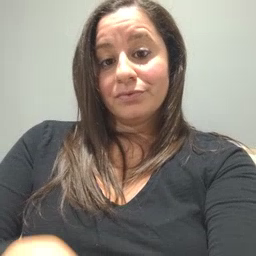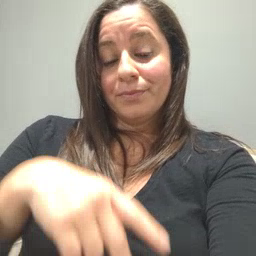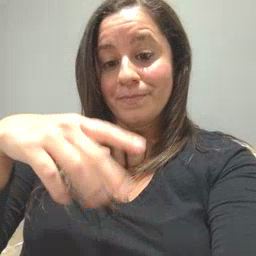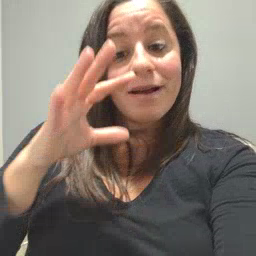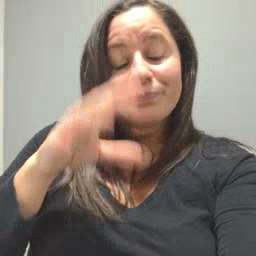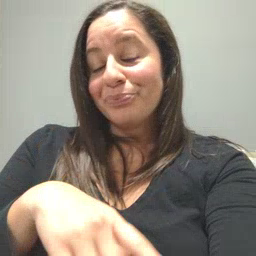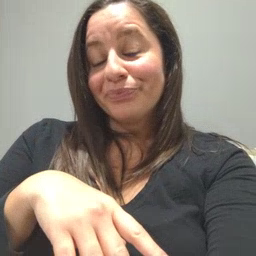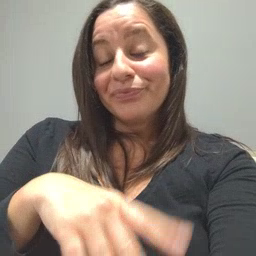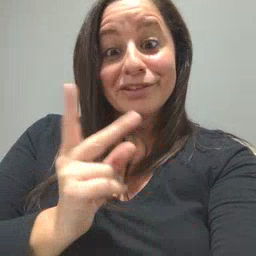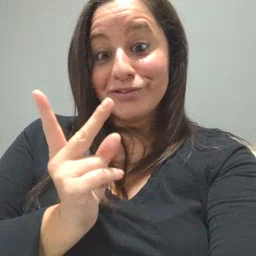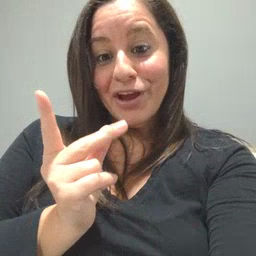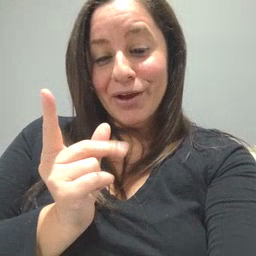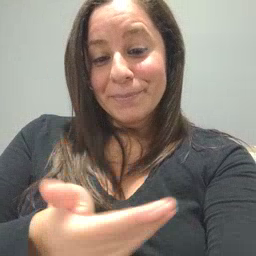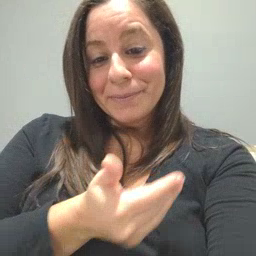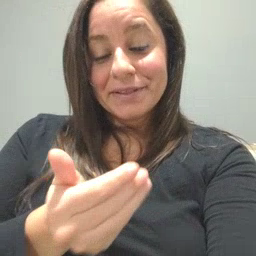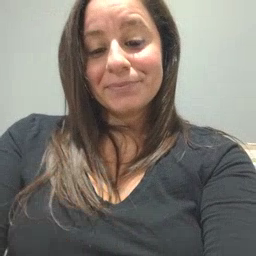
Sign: puppy